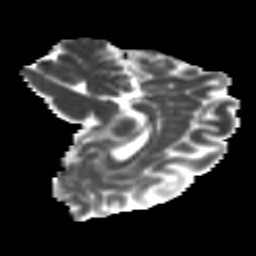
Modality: MD
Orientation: sagittal
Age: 12
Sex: male
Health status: ill
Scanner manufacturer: ge
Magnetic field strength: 3 T
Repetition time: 7.231 s
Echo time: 0.0841 s